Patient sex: F
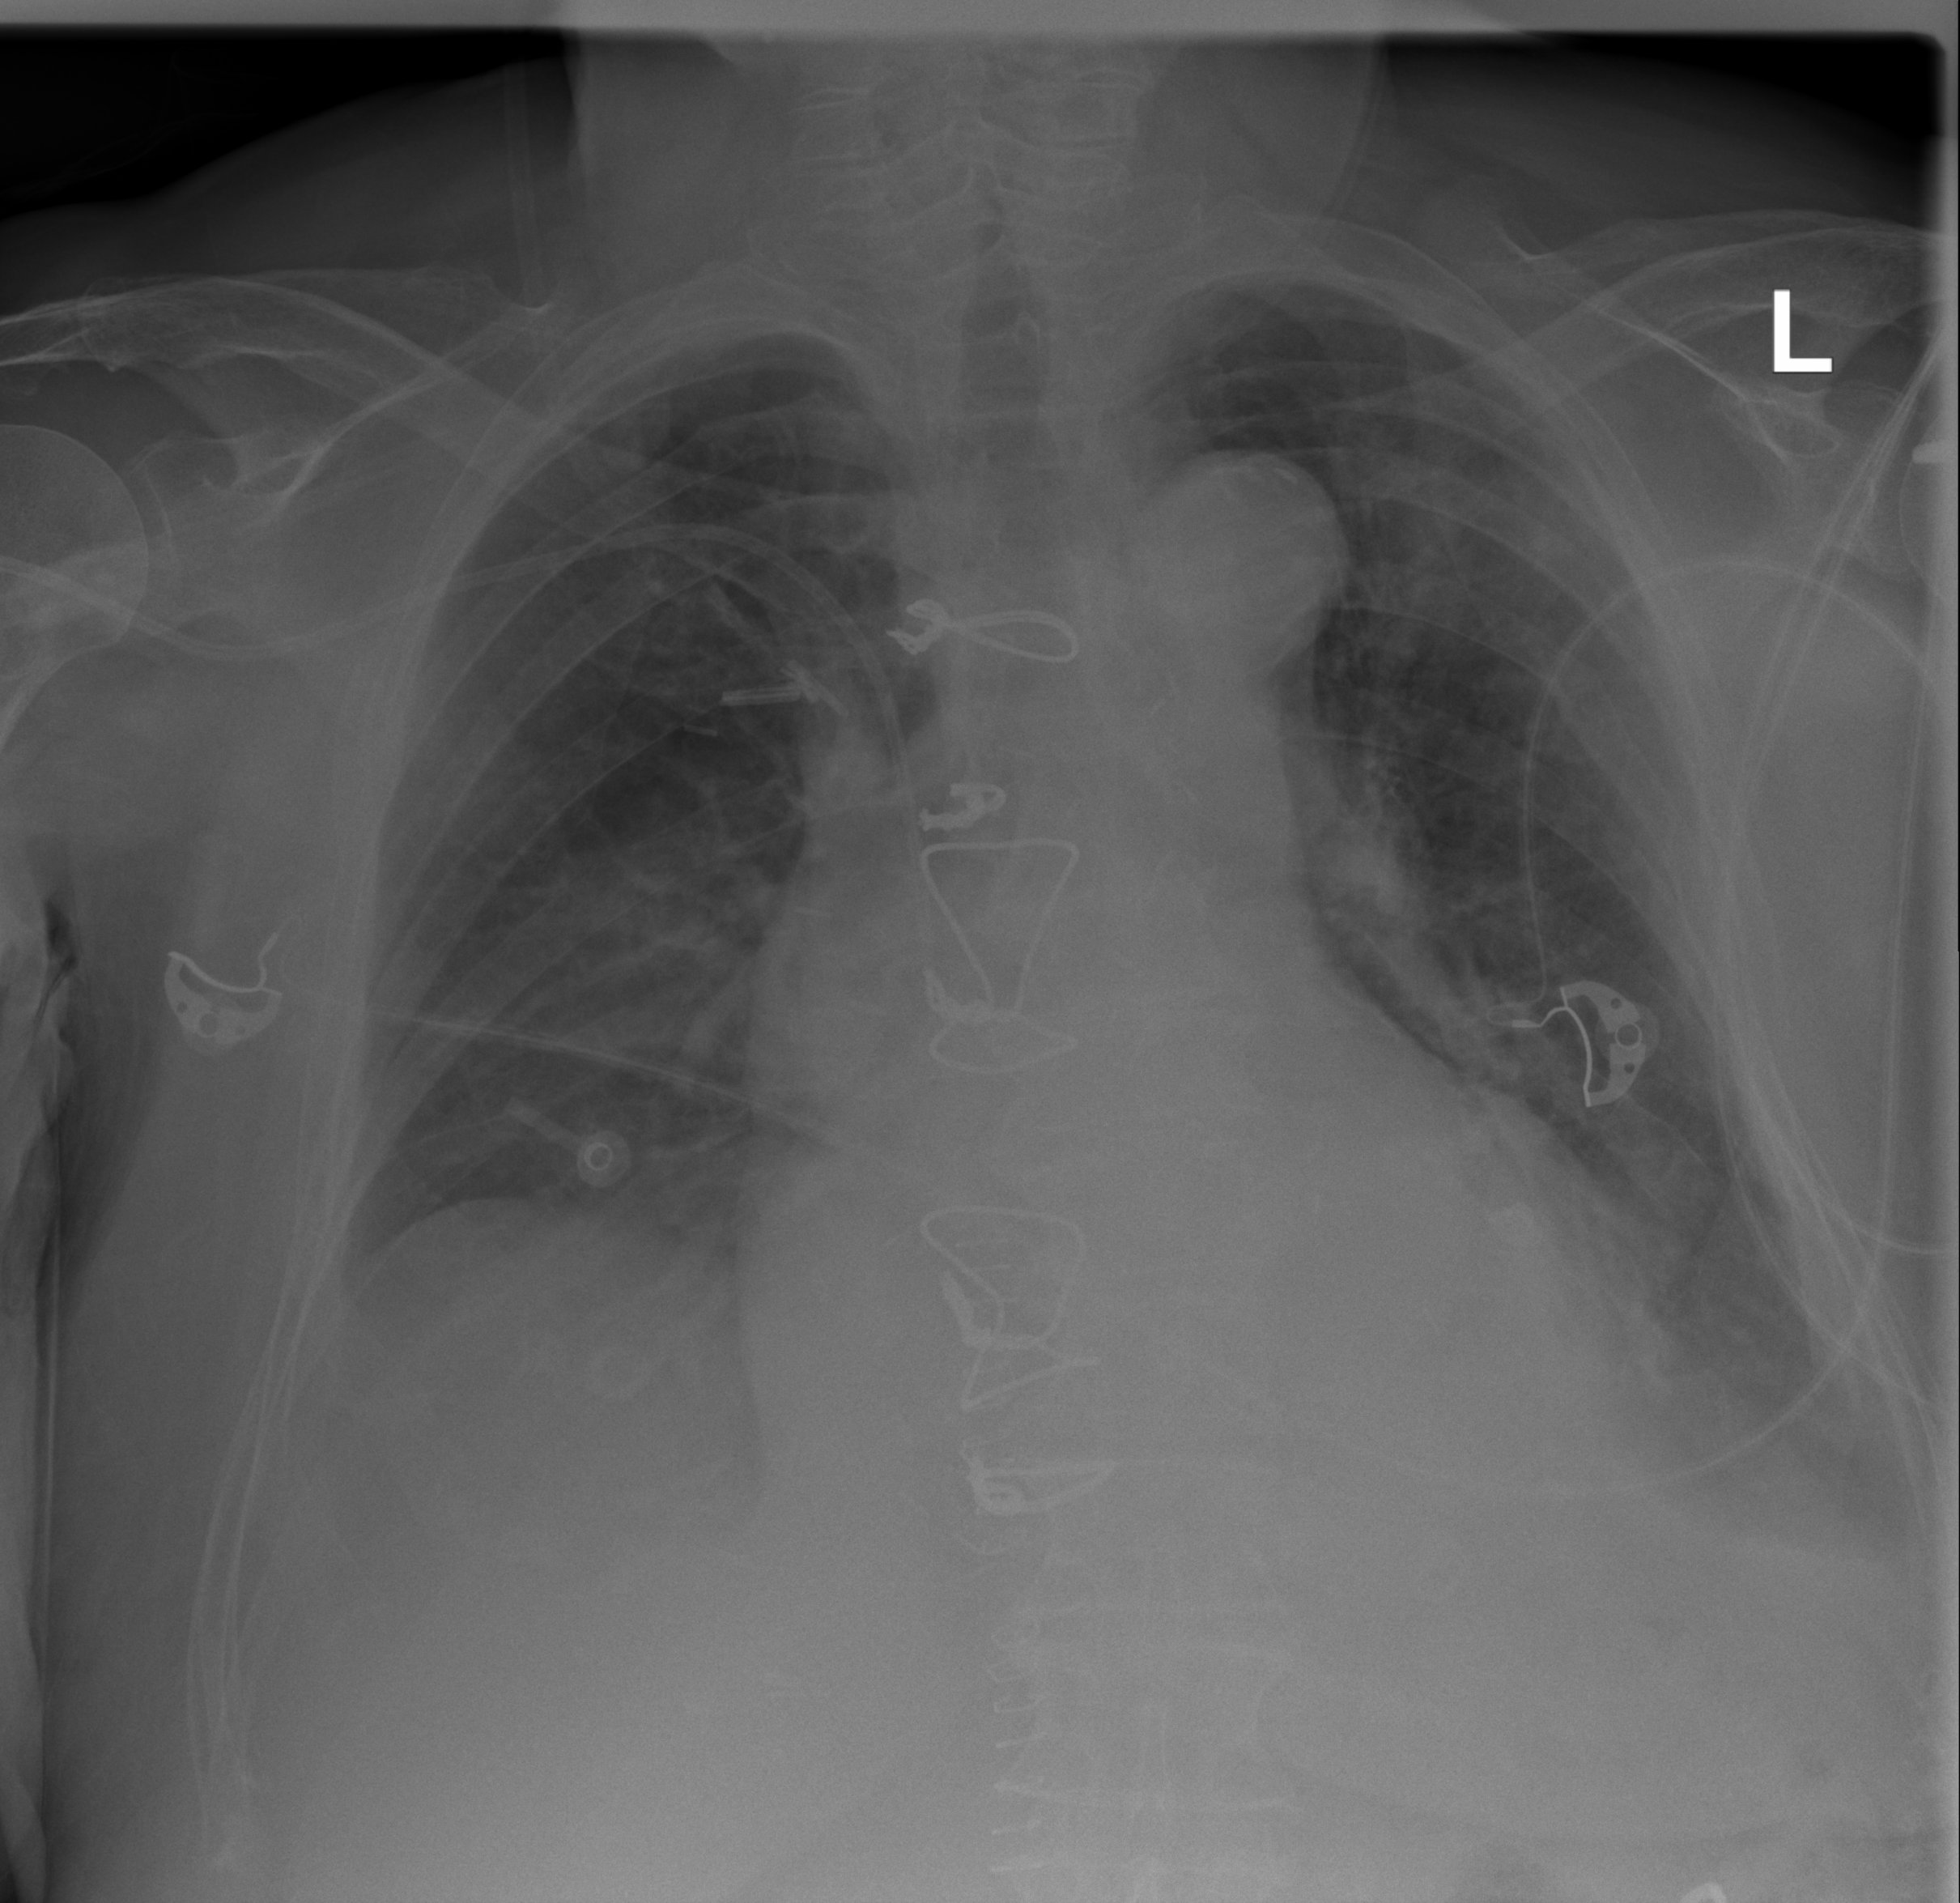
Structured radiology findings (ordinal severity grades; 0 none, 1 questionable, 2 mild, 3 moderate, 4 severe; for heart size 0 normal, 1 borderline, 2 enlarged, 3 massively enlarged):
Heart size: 2
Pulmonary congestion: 2
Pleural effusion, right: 2
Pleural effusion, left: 2
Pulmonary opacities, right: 2
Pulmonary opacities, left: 2
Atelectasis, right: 2
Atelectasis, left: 2